Field crop: maize
Growth stage: 2
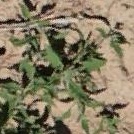
Species: atriplex